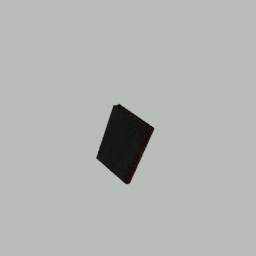
Label: tools